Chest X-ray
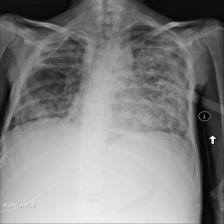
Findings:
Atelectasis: negative
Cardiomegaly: negative
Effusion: negative
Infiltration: positive
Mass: negative
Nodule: negative
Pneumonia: negative
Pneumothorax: negative
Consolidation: negative
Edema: negative
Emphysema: negative
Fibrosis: negative
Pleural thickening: negative
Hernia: negative